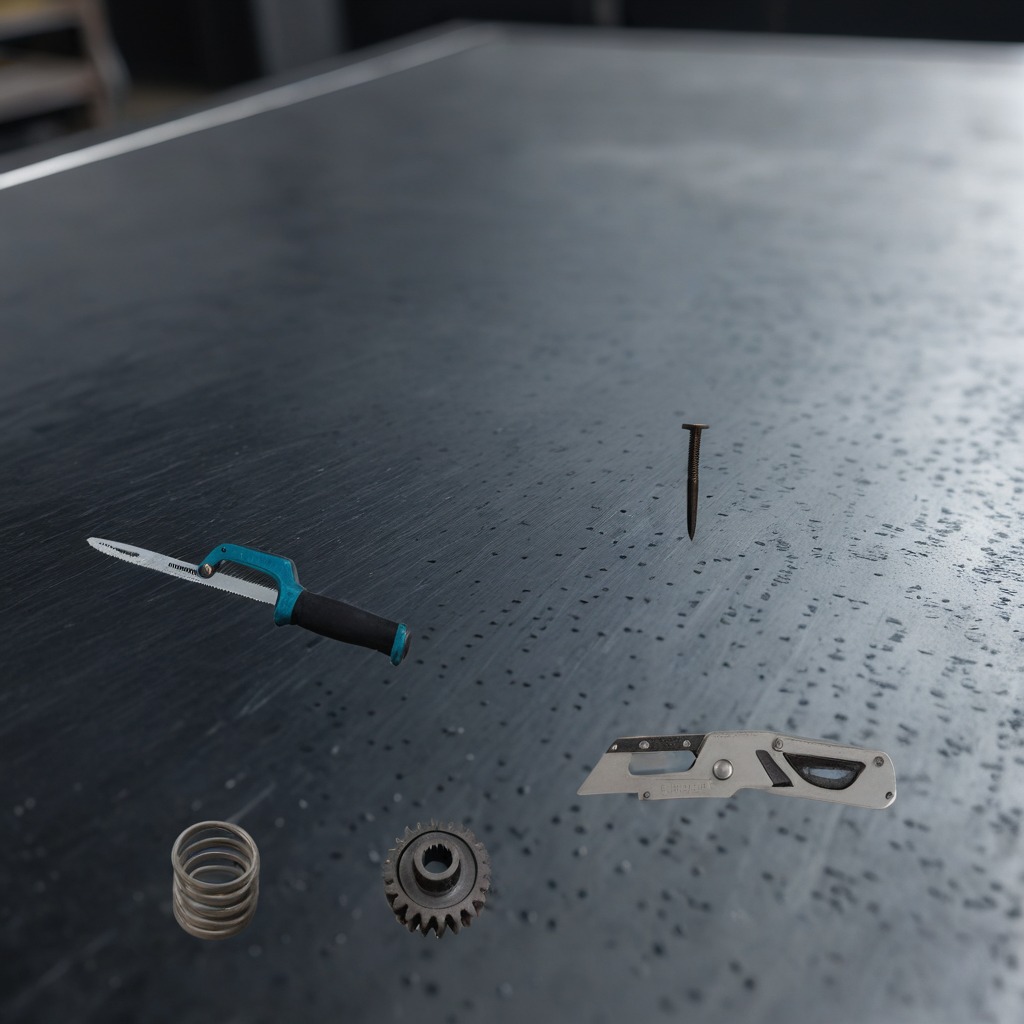
A steel gear with teeth, a utility knife, an iron nail, a coiled metal spring, and a handheld metal saw are lying on the cold steel table in a mining workshop.